Field crop: maize
Growth stage: 2
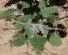
Species: chenopodium